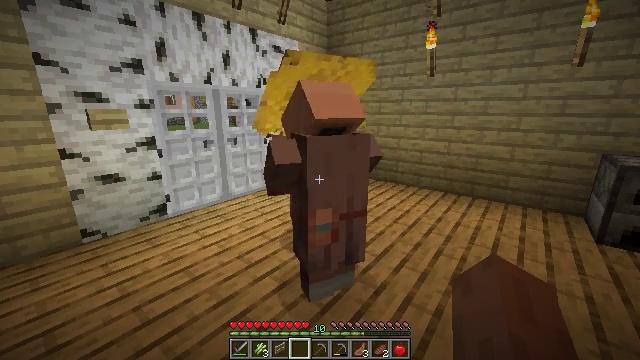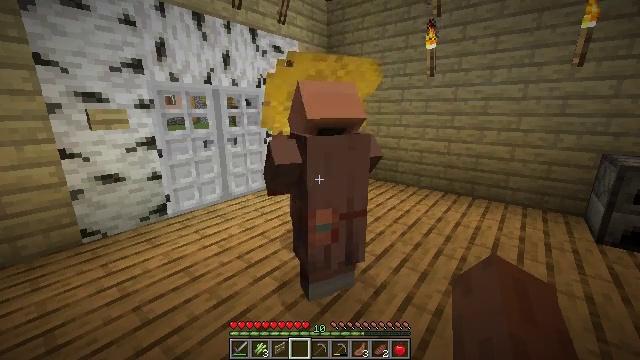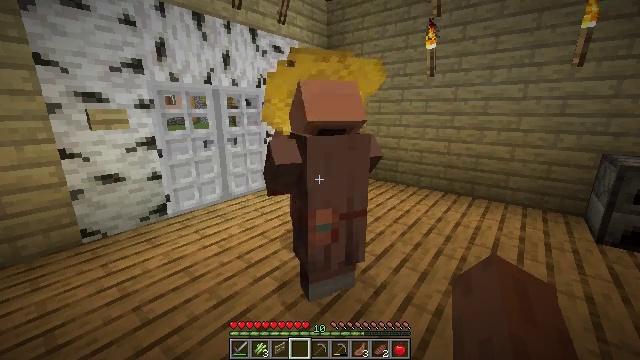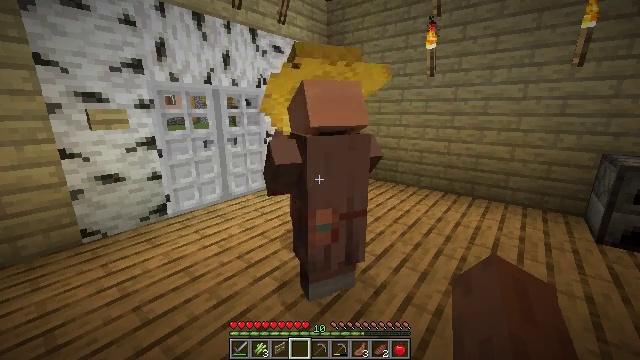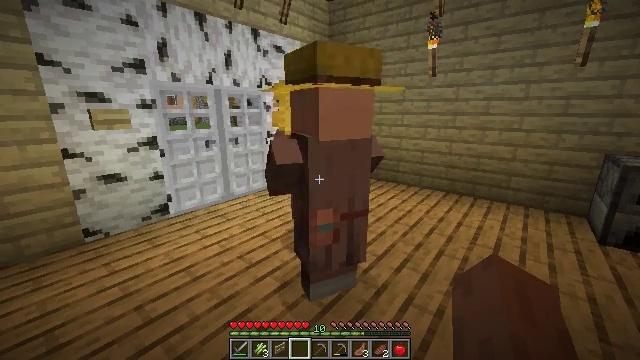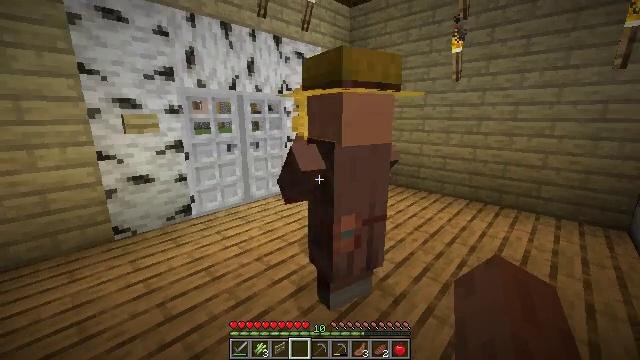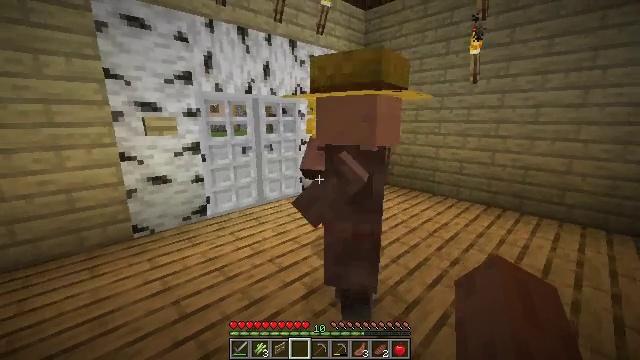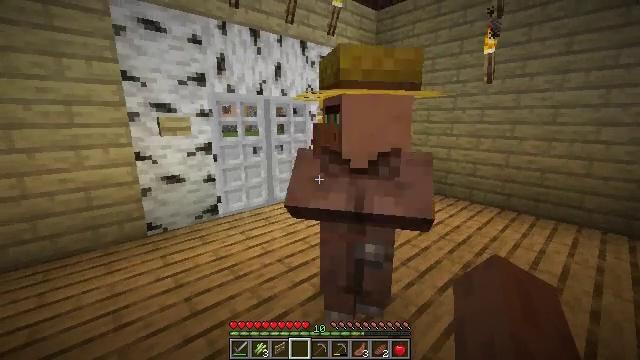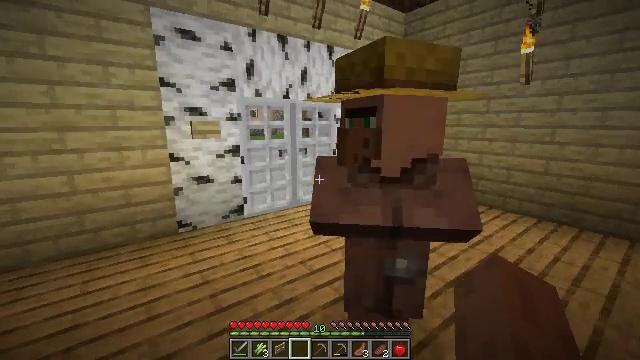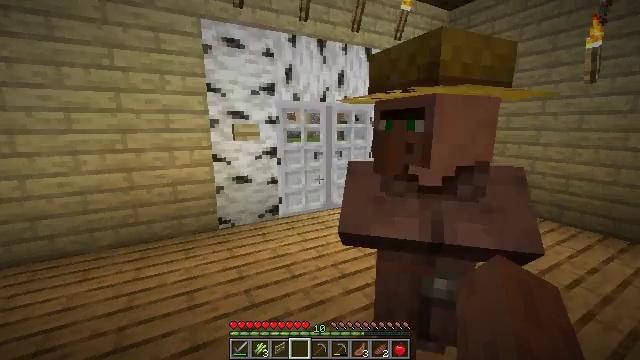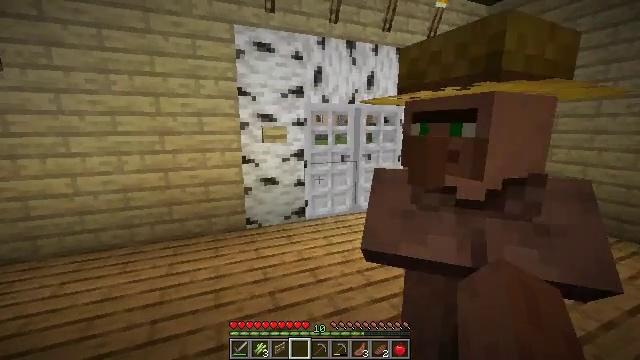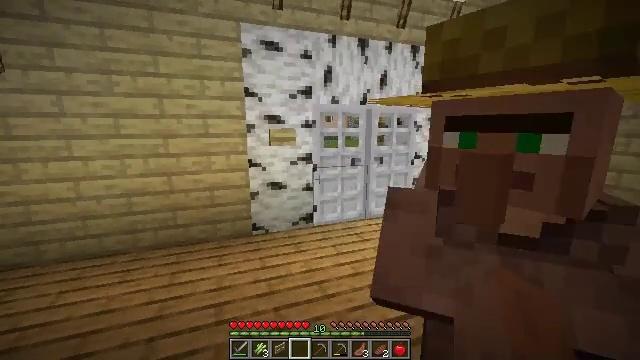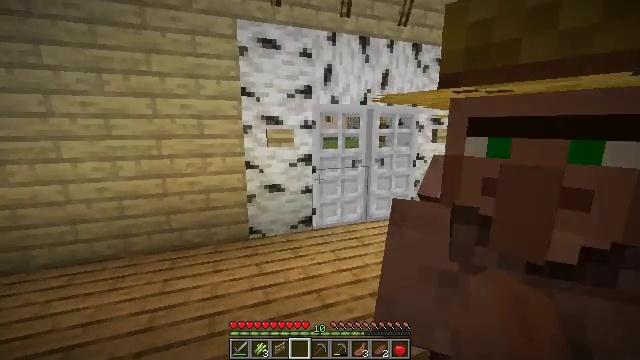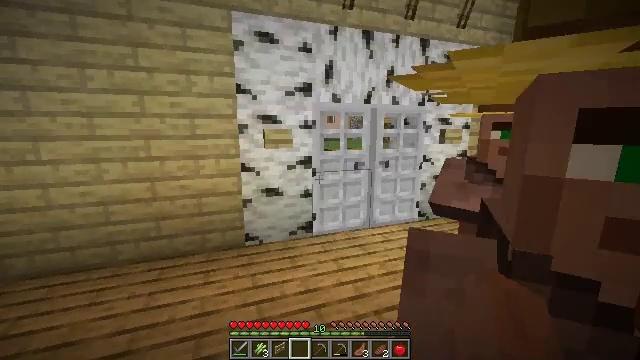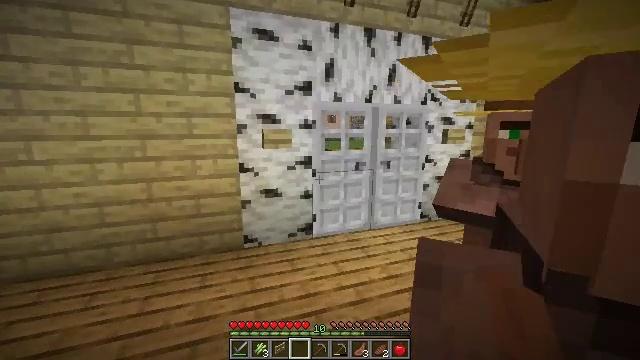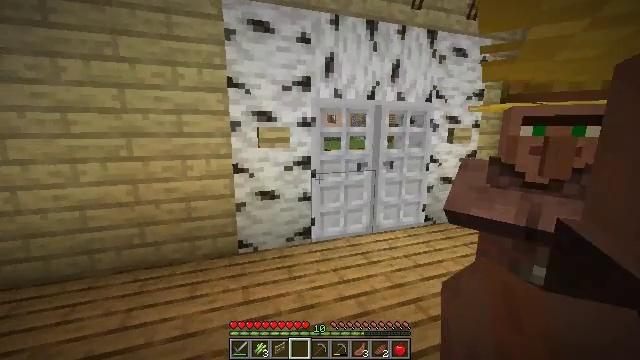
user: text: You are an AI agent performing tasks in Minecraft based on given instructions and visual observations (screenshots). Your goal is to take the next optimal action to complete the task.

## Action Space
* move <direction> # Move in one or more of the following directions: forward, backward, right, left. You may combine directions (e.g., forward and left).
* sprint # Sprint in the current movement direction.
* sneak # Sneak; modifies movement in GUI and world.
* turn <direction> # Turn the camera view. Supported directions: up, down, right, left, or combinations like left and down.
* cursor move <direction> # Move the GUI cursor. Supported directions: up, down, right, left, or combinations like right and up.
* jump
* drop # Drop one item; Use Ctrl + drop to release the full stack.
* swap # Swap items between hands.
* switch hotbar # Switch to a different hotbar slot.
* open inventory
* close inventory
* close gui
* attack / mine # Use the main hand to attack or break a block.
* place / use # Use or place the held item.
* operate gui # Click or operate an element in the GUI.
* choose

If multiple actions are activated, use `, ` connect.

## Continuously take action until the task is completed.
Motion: motion action
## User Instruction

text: Break the birch fence.
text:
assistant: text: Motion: no_op
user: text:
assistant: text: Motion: no_op
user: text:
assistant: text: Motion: no_op
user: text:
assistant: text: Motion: no_op
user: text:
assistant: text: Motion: turn left and up
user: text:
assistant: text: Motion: turn left
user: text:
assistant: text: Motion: turn left
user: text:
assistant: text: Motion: turn left
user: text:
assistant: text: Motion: turn left
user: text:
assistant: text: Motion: move forward, turn left
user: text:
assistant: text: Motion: move forward, turn left
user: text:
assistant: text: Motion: move forward
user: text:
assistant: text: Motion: move forward
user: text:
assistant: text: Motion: move forward
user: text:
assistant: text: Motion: move forward
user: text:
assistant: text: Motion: move forward
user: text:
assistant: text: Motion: move forward
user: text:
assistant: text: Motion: move forward
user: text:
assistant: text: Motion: no_op
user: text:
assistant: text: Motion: turn left
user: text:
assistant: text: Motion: turn left
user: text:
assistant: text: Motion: turn left
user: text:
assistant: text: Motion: turn left
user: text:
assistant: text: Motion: turn left
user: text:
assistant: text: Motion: turn left
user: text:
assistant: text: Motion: turn left
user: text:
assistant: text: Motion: turn left
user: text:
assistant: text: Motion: turn left
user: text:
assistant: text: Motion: move forward, turn left
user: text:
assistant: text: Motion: move forward, turn left